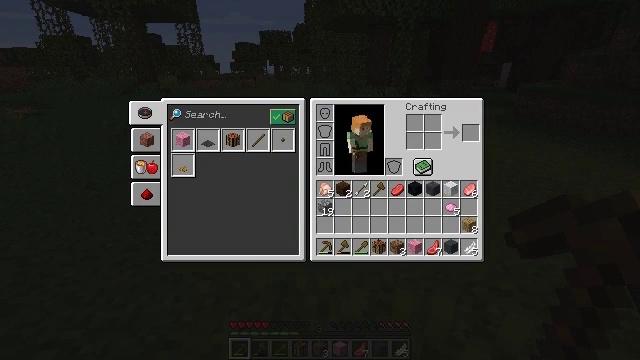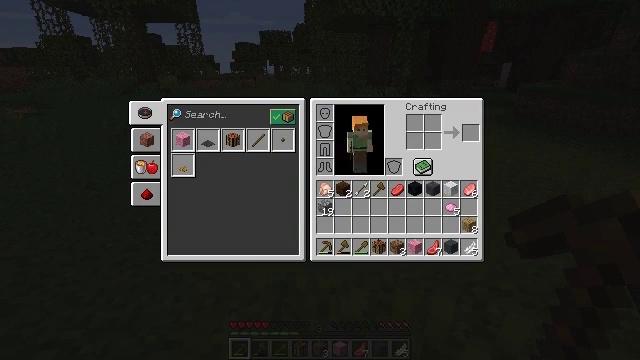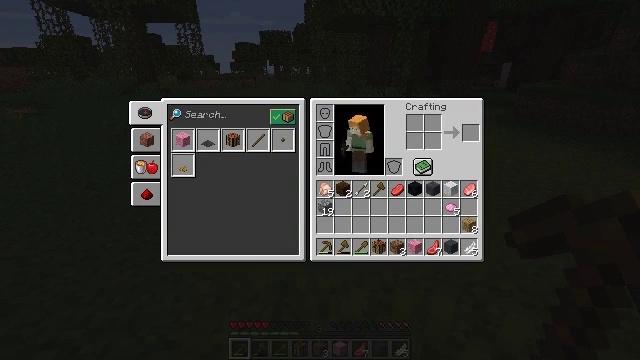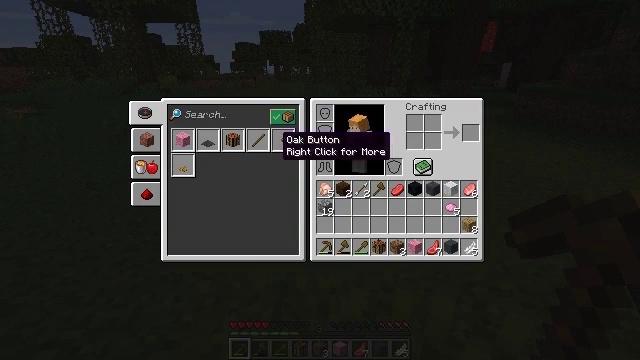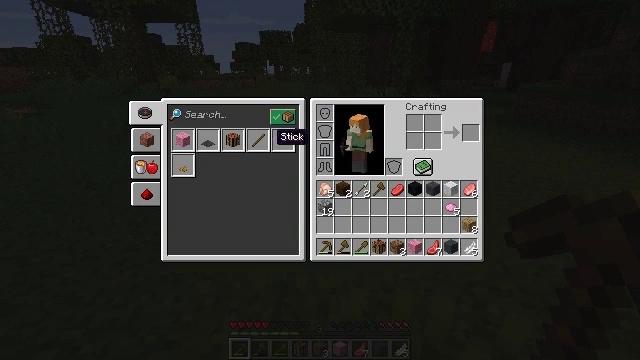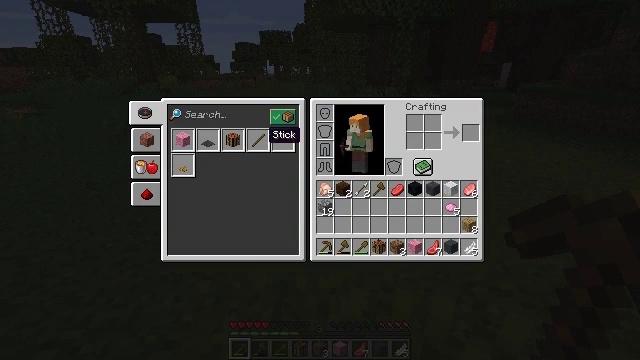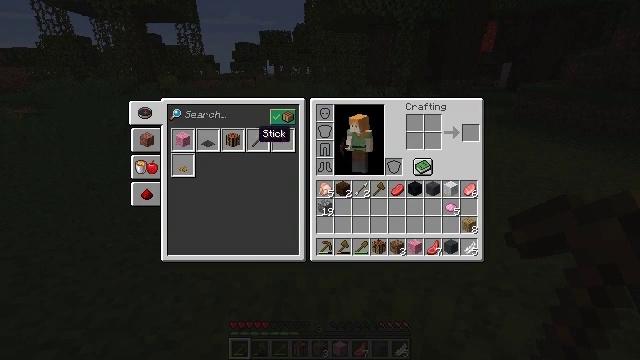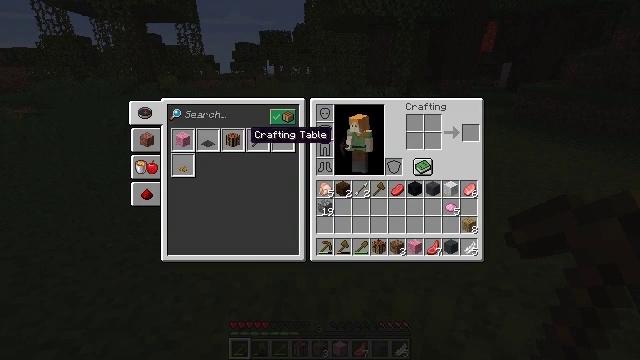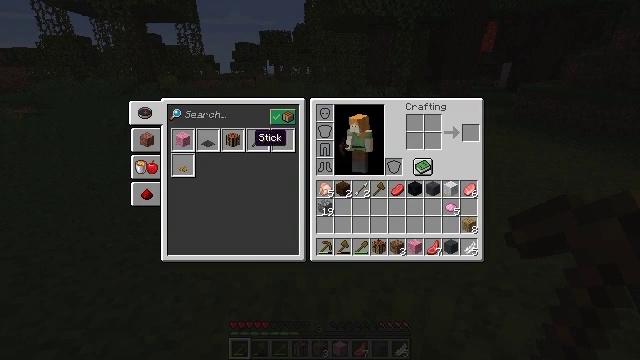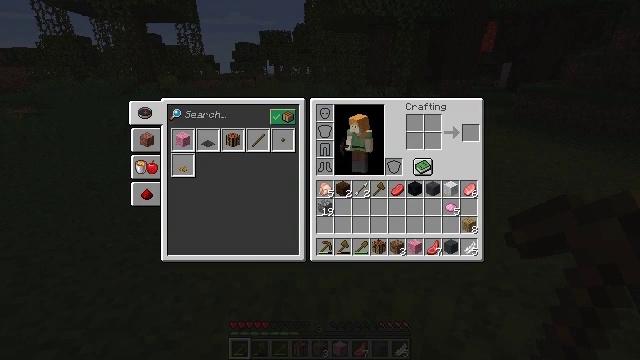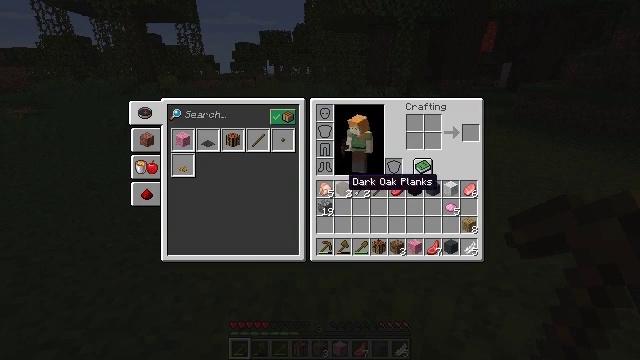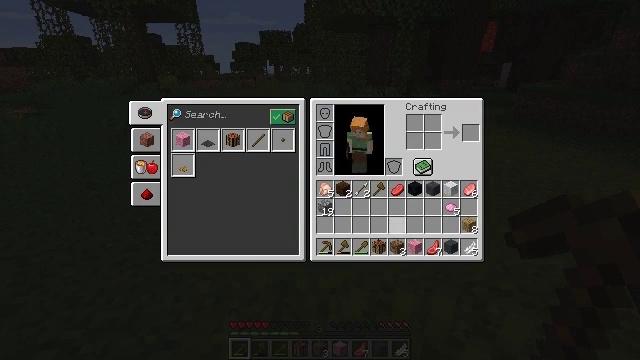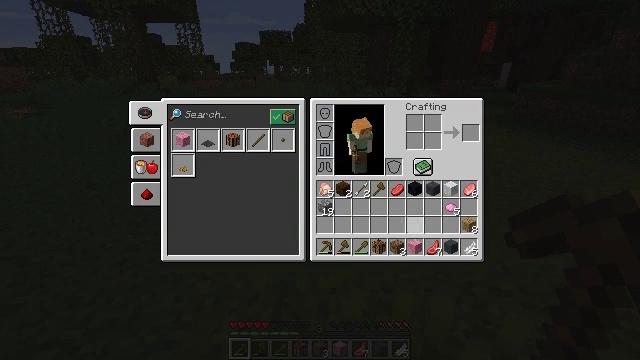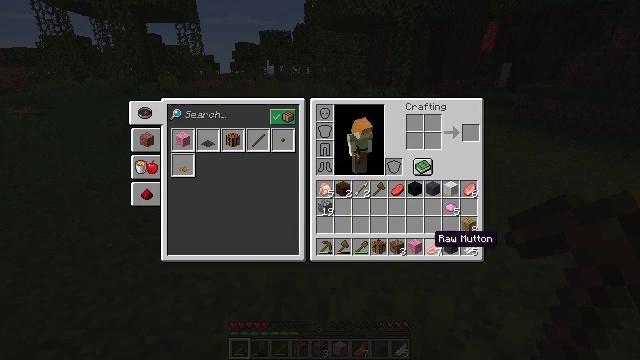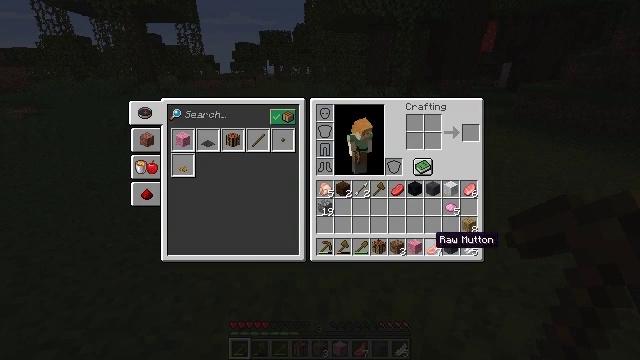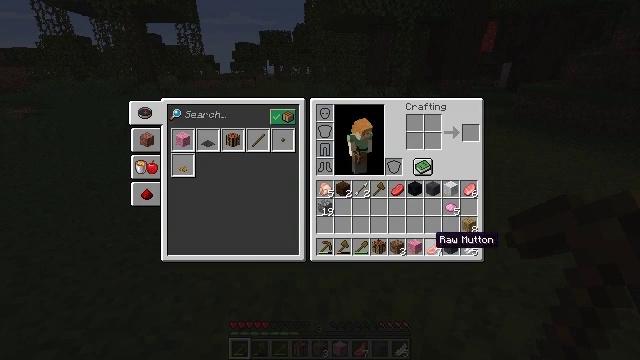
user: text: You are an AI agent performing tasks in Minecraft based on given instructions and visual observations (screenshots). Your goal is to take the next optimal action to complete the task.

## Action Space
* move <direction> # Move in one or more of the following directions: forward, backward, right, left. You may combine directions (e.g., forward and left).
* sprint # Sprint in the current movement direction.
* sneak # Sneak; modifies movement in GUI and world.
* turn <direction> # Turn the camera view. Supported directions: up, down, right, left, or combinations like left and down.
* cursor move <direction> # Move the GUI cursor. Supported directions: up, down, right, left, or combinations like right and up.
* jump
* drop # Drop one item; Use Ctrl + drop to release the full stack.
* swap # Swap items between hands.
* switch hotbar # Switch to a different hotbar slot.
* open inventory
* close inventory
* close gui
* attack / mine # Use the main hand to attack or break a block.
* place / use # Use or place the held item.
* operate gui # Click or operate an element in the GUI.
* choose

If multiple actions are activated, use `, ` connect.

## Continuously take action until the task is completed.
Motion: motion action
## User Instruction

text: Craft pink wool.
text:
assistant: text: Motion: cursor move left
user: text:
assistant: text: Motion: cursor move left
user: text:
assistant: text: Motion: cursor move up
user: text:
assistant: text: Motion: no_op
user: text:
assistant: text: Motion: cursor move left
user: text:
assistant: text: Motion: cursor move left
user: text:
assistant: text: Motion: cursor move left
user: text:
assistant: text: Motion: no_op
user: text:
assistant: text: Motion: cursor move right and down
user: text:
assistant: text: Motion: cursor move right and down
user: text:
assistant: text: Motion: cursor move right and down
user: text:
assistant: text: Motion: cursor move right and down
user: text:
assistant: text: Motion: cursor move right and down
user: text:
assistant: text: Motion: no_op
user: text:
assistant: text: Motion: no_op
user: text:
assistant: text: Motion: no_op
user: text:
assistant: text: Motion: no_op
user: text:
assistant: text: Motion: no_op
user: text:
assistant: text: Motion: cursor move left
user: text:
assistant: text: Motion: cursor move left and up
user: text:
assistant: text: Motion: cursor move left and up
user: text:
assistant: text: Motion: cursor move left and up
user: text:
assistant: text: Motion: cursor move left and up
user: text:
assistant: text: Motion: no_op
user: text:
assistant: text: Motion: cursor move left
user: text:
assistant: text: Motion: cursor move left
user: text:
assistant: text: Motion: cursor move left
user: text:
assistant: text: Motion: sneak, cursor move left and down
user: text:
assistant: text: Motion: sneak, cursor move down
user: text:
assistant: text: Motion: sneak